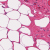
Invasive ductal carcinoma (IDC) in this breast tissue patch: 0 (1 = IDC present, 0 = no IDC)